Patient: sex F, age 73
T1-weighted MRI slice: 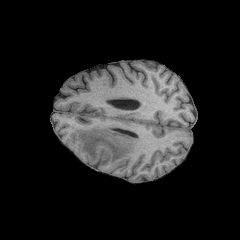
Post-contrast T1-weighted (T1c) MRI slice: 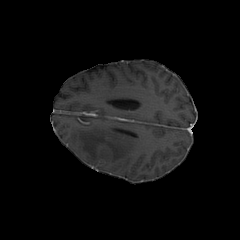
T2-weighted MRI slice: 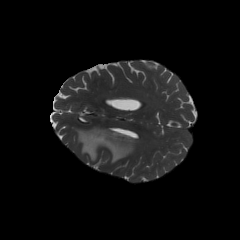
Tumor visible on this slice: yes
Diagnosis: Glioblastoma, IDH-wildtype
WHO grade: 4